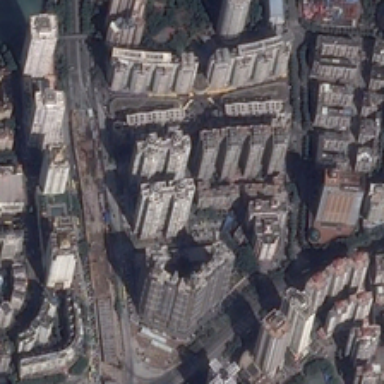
Many tall buildings and some green trees are in a commercial area .